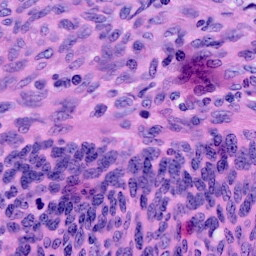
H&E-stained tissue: Cervix